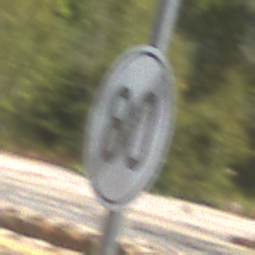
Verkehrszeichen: EndeGeschwindigkeit80
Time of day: Midday
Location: Outdoor (Nature)
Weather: Clear
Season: Summer
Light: Natural